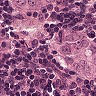
Metastatic tissue present: yes